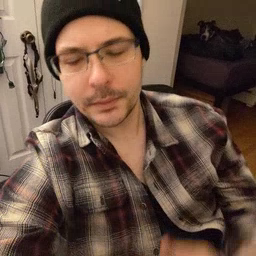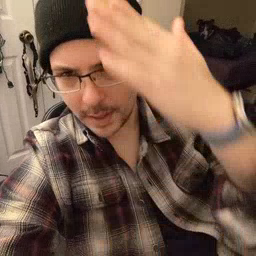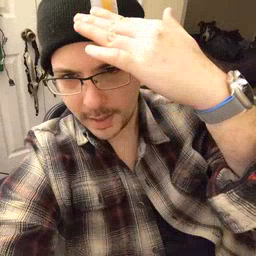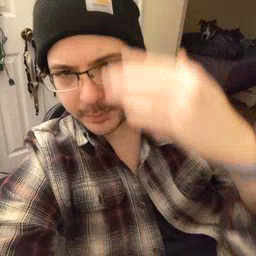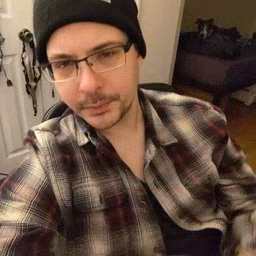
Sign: hat